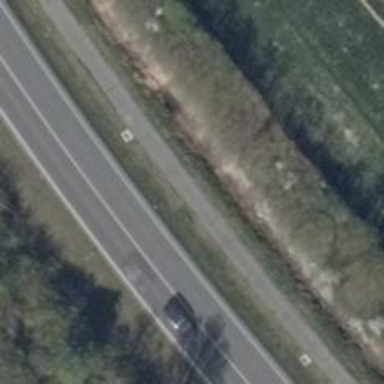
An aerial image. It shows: Asphalt cycleway.